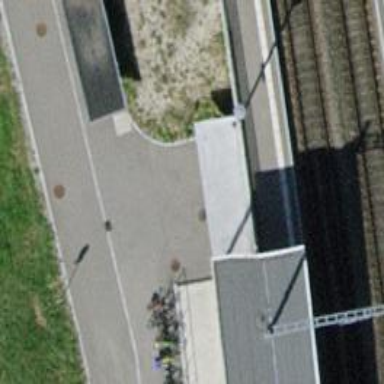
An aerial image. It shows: Asphalt footway.